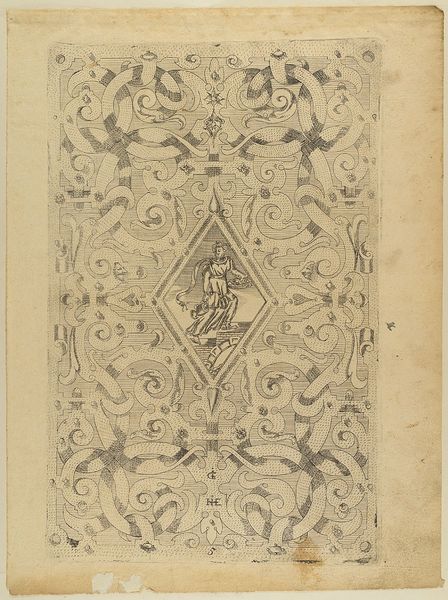
Titel: Füllung mit Schweifwerkgroteske, Blatt 5 aus der Folge: 'Schweyf Buoch. Coloniae : sumptibus ac formulis Iani Bussmacheri, anno salutis 1599'
Künstler: Hans Jakob Ebelmann
Standort: Hamburg
Institution: Museum für Kunst und Gewerbe Hamburg
Schlagwörter: dunkel, mann, gelb, hell, muster, ornament, rahmen, figur, blatt, renaissance, papier, grafik, graphik, rand, ornamente, fotografie, photographie, druck, druckgraphik, druckgrafik, stich, kunstgewerbe, raute, volute, kupferstich, kunsthandwerk, groteske, rollwerk, gerippt, gau, reproduktionen, gafik, industriedesign, druckerzeugnisse, schweifwerk, ornamentstich, vorlageblätter, füllung, schweifwerkgroteske